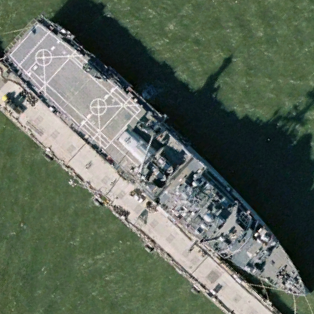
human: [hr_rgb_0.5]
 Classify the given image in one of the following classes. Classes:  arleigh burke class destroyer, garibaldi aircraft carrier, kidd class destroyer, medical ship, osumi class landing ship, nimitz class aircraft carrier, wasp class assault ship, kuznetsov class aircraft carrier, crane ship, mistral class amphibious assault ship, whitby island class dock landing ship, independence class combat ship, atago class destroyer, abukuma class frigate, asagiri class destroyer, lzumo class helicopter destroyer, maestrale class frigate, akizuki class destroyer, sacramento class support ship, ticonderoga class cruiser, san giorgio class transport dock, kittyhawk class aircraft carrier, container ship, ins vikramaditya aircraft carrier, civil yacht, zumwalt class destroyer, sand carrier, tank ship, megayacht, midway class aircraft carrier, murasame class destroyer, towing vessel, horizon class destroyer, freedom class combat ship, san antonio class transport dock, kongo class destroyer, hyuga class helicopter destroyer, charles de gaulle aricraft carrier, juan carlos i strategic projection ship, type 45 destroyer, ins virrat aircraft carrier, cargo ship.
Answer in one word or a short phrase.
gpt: Whitby Island class dock landing ship